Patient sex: M
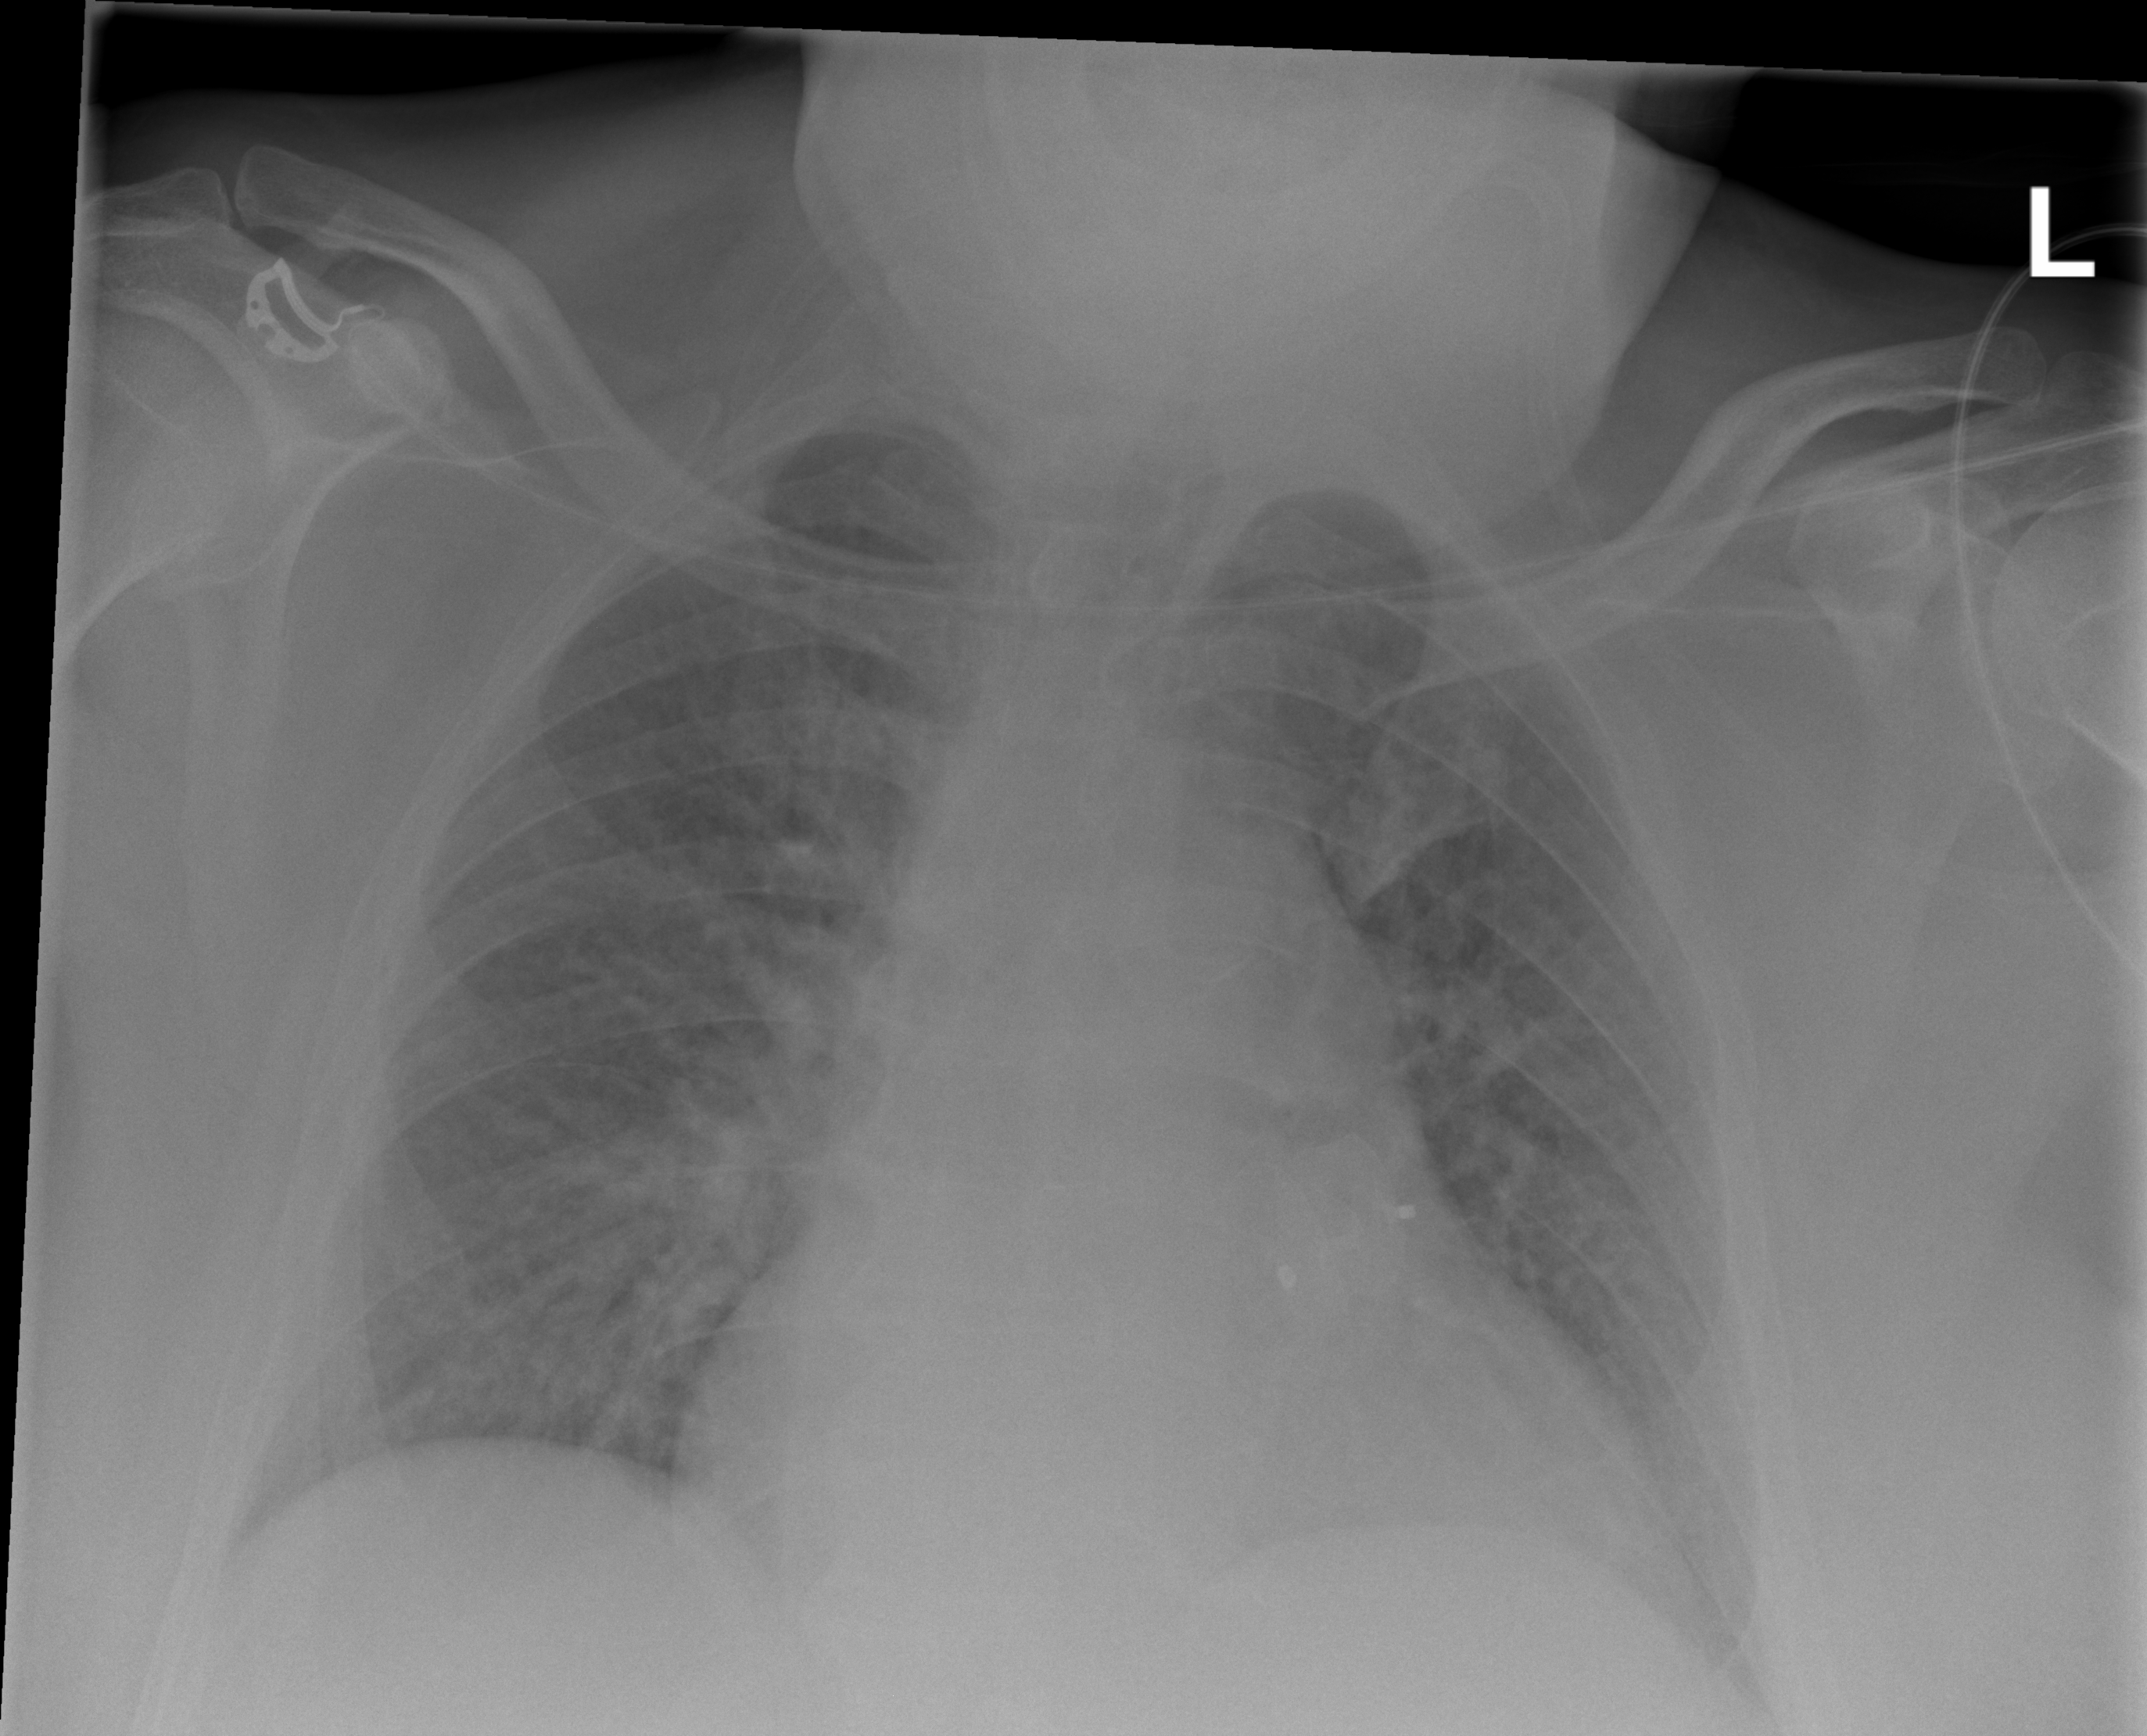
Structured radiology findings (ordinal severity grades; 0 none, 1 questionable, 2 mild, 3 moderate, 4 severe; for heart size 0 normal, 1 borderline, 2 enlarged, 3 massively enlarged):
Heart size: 2
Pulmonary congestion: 2
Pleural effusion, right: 1
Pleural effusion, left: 2
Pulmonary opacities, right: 2
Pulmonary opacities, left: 2
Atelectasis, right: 2
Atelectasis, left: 2